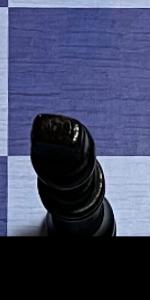
Label: King_Black